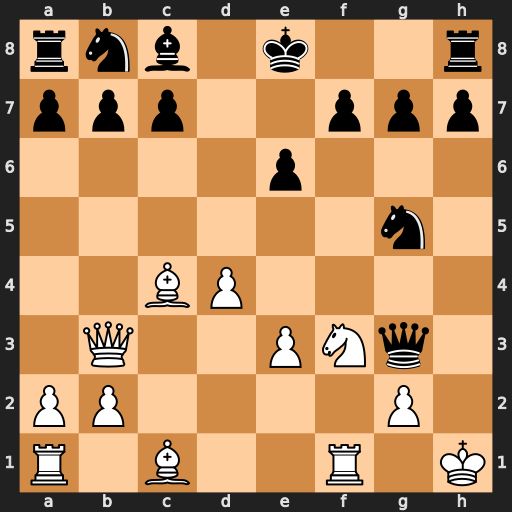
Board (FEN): rnb1k2r/ppp2ppp/4p3/6n1/2BP4/1Q2PNq1/PP4P1/R1B2R1K
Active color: w
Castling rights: kq
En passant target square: -
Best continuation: Qb5+ Nd7 Qxg5 Qxg5 Nxg5